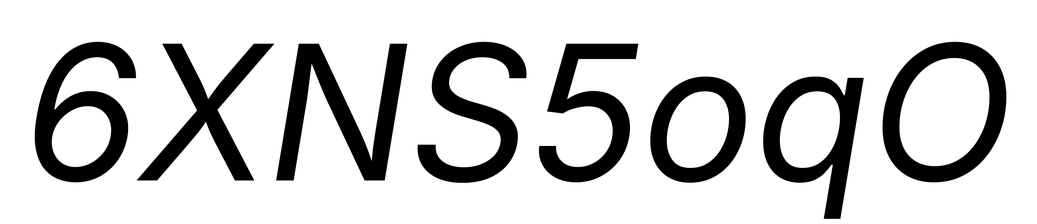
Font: Inter-Italic_Italic